Question: My application screen looks similar to the image attached. I have multiple rows and each row has a Bitmap image, title and description field. All the information's are getting fetched from our supporting web-server in the form of XML. Now, I have used observer design pattern, which creates a separate thread for connecting to my remote server over HTTP, downloads and parse the XML. The XML includes the URL for image, title and description for each row.

I have tried few approaches so far,
- -
While searching for the above issue, I came across <URL>.
And, then I am using the below code from my drawRow() method. As I understand the WebBitmapField, here is using observer design pattern and the image is downloading over thread other than UI thread. It works fine when I have limited number of rows like 5 or 10. But when I have more number of rows to be drawn it throws 'TooManyThreads' exception, as it creates a new thread for each row.
I have got this link <URL>, but not much clear with how to achieve my requirement.
As I understand, in blackberry an application can create maximum of 16 number of threads. So, now I believe. I may need to create a thread pool specifying max size to 10.
Thanks in advance.
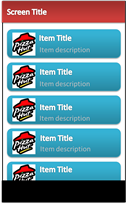
Answer: You have everything what you need. So:
1. Create one TaskWorker for your application (use singelton)
2. Implement Task class from TaskWorker - DownloadImageTask (simply put everything from Runnable.run() to Task.doTask() method)
3. Instead of new thread creation in Util.getWebData() call TaskWorker.addTask()
There are probably more minor details but you could figure out how to finish it.
And I think it's better to have two method in 'Callback' - 'success(byte[] data)' and 'error(Throwable error)' - to determine end result and escape converting images to 'String' and back.